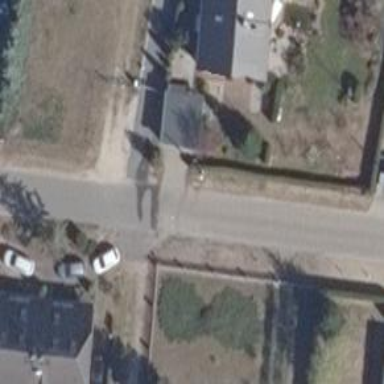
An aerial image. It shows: Residential road with asphalt surface. Sidewalk is present on the left side.